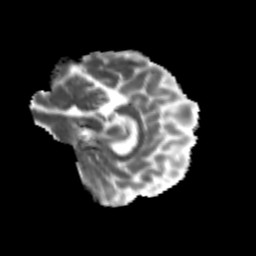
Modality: MD
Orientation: sagittal
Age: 23
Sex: female
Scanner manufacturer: siemens
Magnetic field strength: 3 T
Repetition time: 3.5 s
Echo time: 0.113 s